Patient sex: F
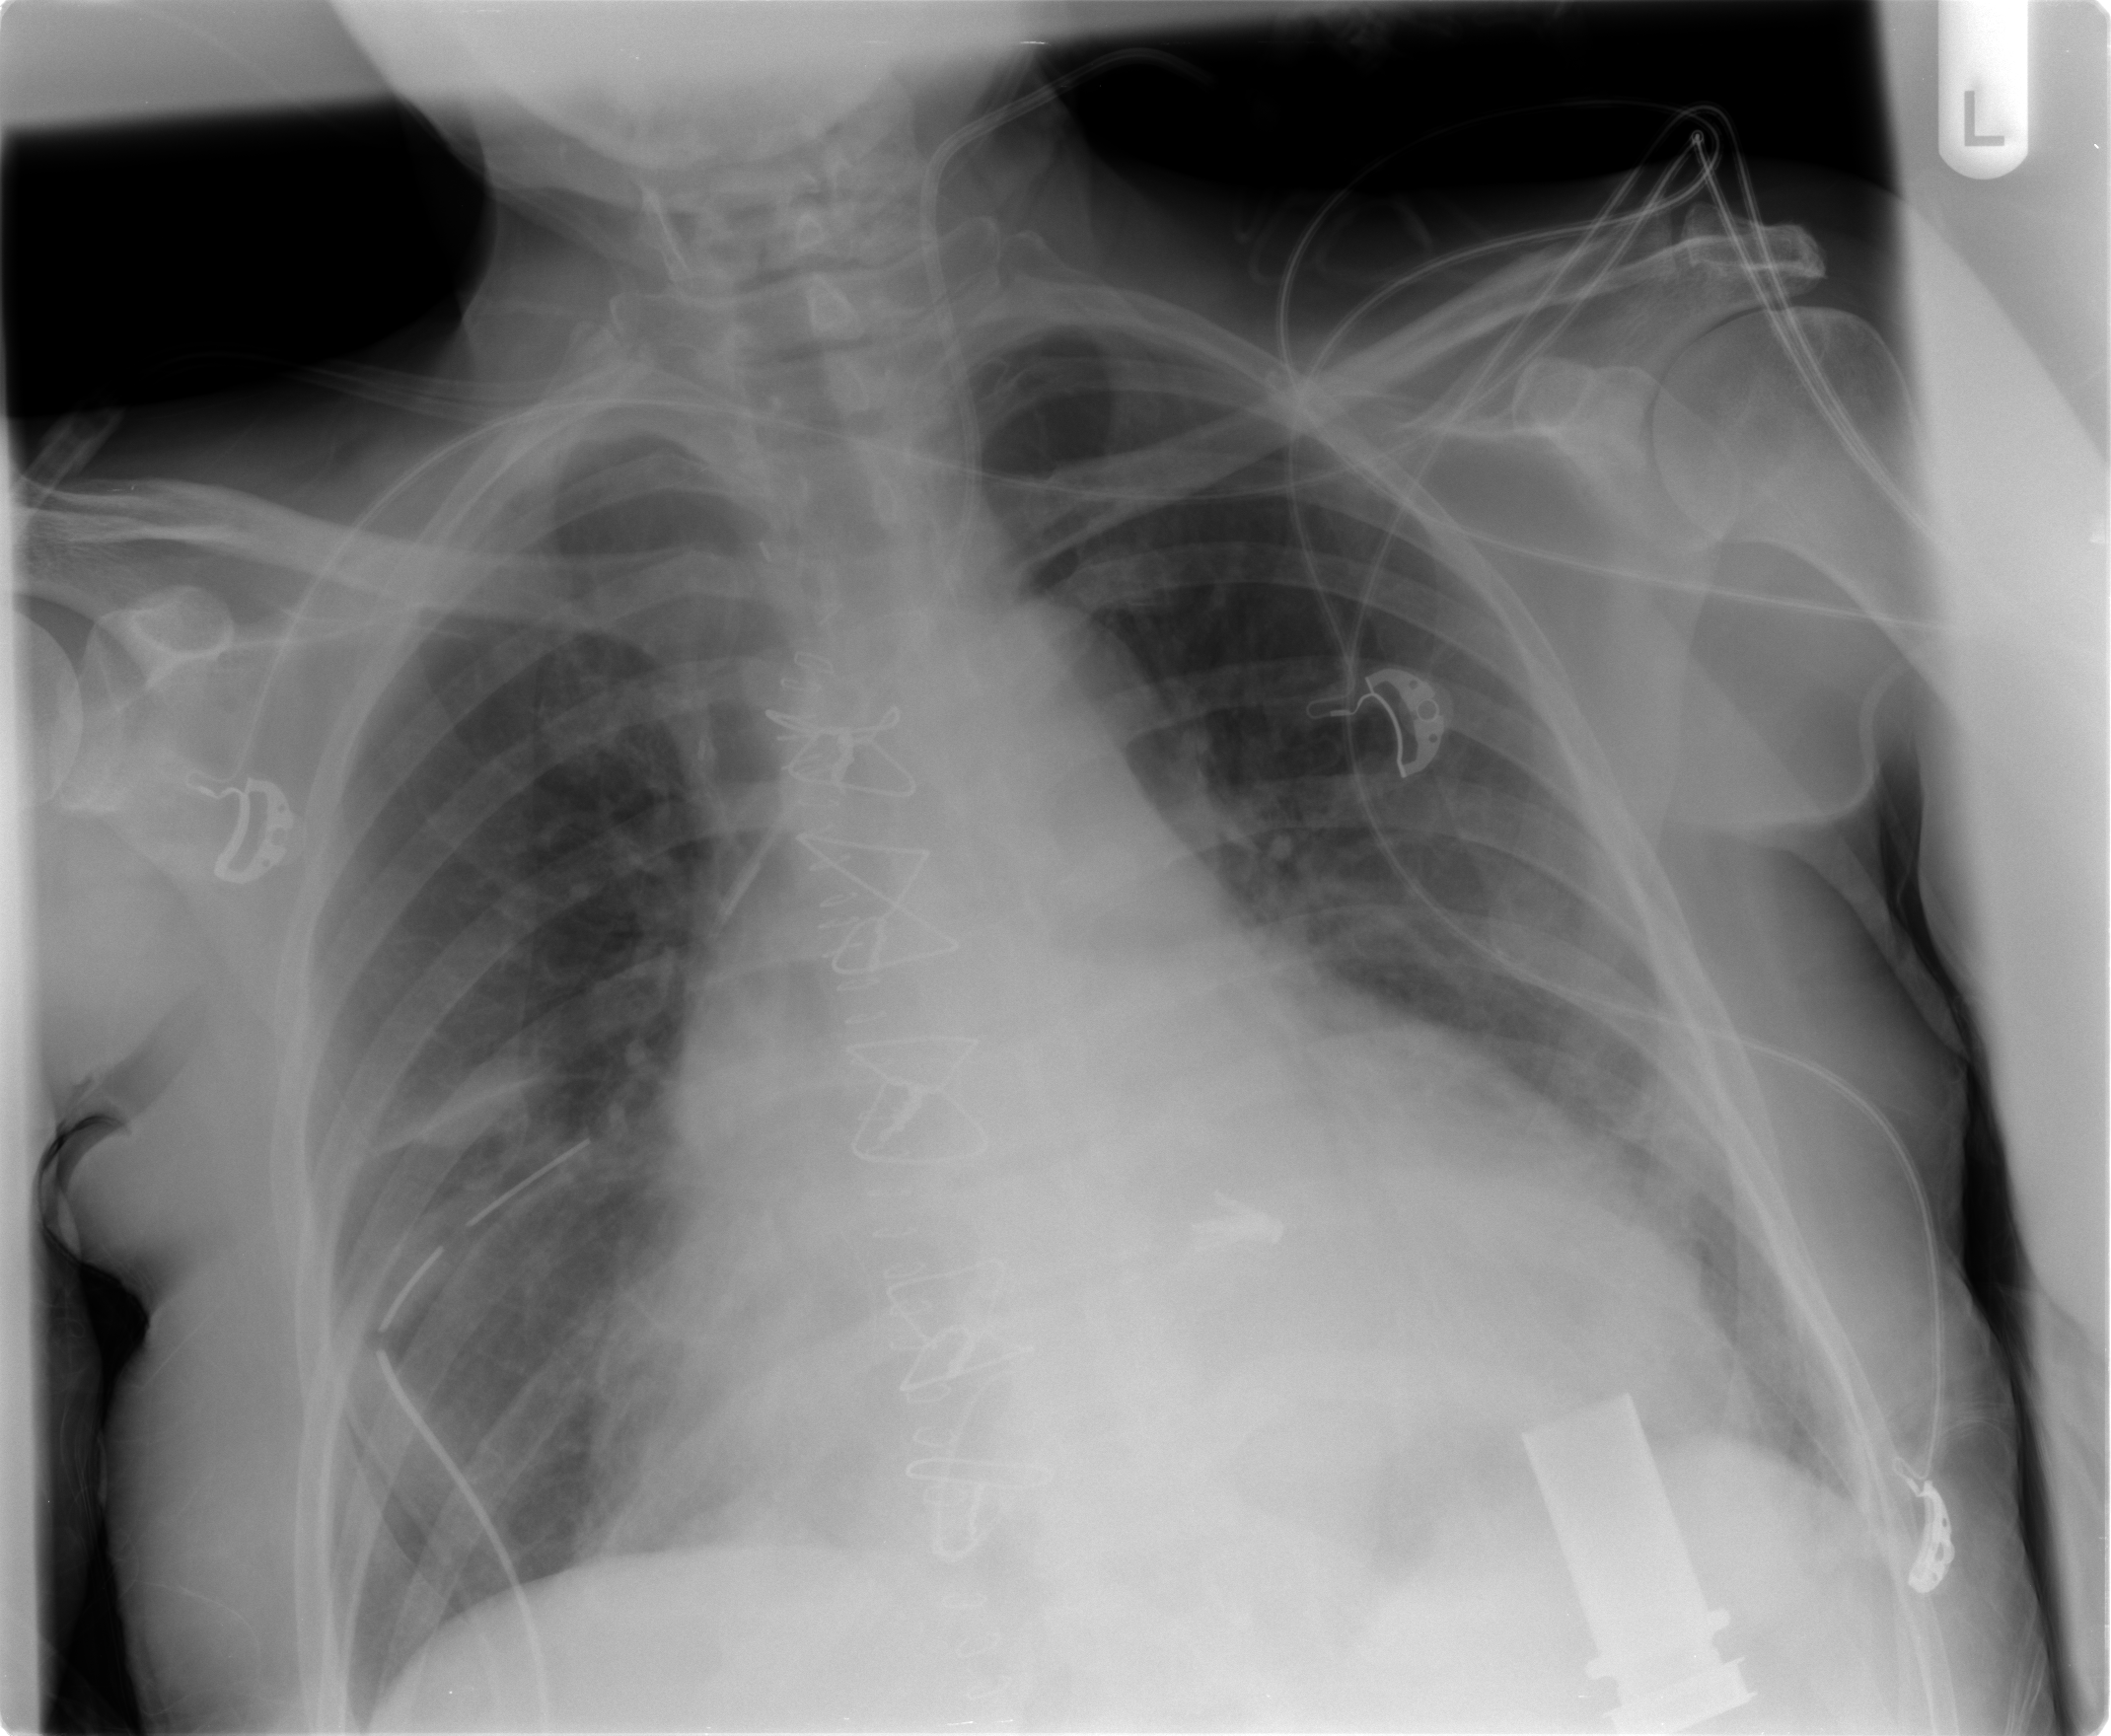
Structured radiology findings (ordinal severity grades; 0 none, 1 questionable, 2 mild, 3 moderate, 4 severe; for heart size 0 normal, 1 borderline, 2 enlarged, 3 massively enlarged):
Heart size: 2
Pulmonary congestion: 2
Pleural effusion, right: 2
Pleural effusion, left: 0
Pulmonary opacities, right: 0
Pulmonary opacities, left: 0
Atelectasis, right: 1
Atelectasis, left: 2